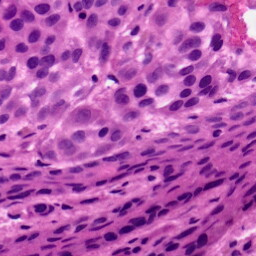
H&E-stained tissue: Skin